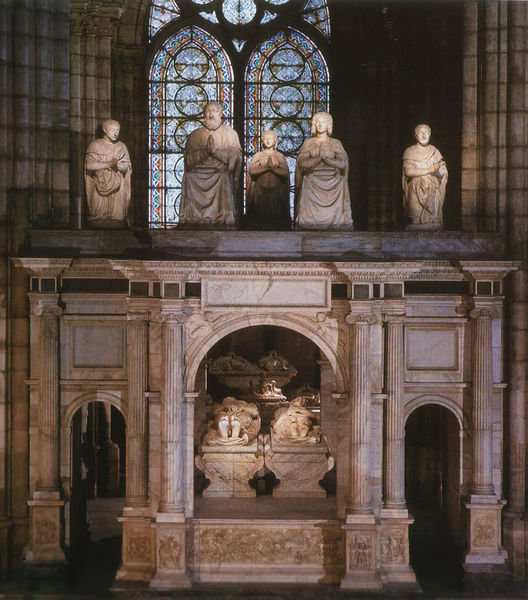
Titel: Grabmal Franz I.
Künstler: Philibert De l'Orme
Standort: Saint Denis
Institution: Abteikirche
Schlagwörter: blau, dunkel, gestein, mann, schatten, weiß, frauen, menschen, ocker, sitzen, braun, bunt, fenster, frau, geste, glas, grau, hell, licht, marmor, männer, paris, pfeiler, schwarz, säule, säulen, beige, bart, barock, falten, sockel, stein, steine, tod, kirche, sonne, figur, sitzend, paar, gotik, renaissance, skulptur, statue, deutschland, relief, füße, liegen, bogen, türen, beleuchtung, figuren, rundbogen, bischof, ornamente, bett, durchgang, kammer, granit, plastik, tor, foto, fotografie, bögen, eingang, kreuz, torbogen, dom, tote, kardinal, beten, gebet, fürst, altar, kathedrale, kapitell, fries, römer, tore, sims, prister, skulpturen, gruft, sarg, plastiken, statuen, buntglas, glasfenster, gotisch, rosette, grab, gräber, knieend, mittelalter, rundbögen, betende, fresken, kapelle, kanneluren, baldachin, bischöfe, mönche, könige, heilige, basis, bemalung, gothik, anbetung, betend, grabstätte, klassik, prophet, mausoleum, gothisch, sakral, mosaike, gläubige, masswerk, kardinäle, grabmal, mamor, fromm, basilika, friese, plinte, kassette, bildhauer, krypta, skultpuren, grabmahl, skultpur, fensterbogen, sarkophag, supraporte, katakomben, kirchenfenster, köln, stifter, aachen, grablege, grabkapelle, zugänge, unterkirche, grabsteine, kanelliert, kanellur, särge, buntglasfenster, saint denis, st. denis, fürsten, beter, propheten, sakropharg, glaskunst, domfenster, bernin, franz i., marmorfries, sakophag, limburg, bleiverglasung, kanelur, sarkophage, königsgrab, bischofsgruft, familiengrab, fürstengrab, fürstengruft, grabfigur, grabmah, grudt, königsgruft, sakophage, tombe, gebetshaltung, doppelgrab, marmpr, marnor